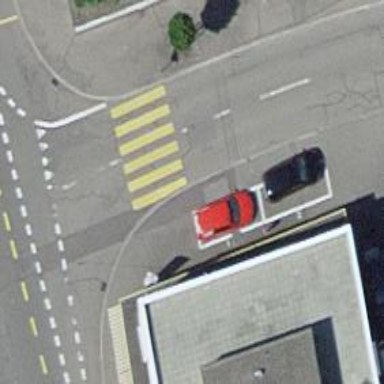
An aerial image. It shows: Pedestrian crossing with zebra markings on the footway.